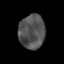
Tissue: prostate
Cell type: T cells
Senescence score: 0.3148
Nuclear area (px): 874
Mean DAPI intensity: 82.571